Interaction volume radius: 5 \u00c5
Interaction volume height: 45 \u00c5
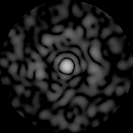
Disorder parameter: 0.8328